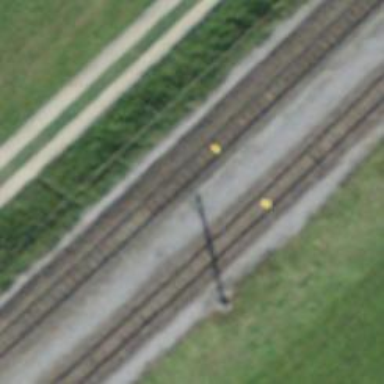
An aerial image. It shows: Narrow-gauge railway with electrified contact line.